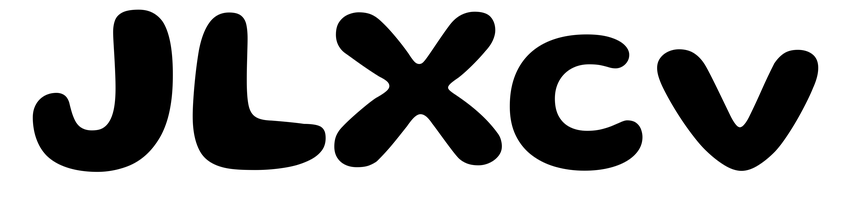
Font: Gluten_SemiBold